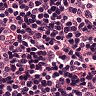
Metastatic tissue present: no